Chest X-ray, PA view. Patient: 44 years old, sex F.
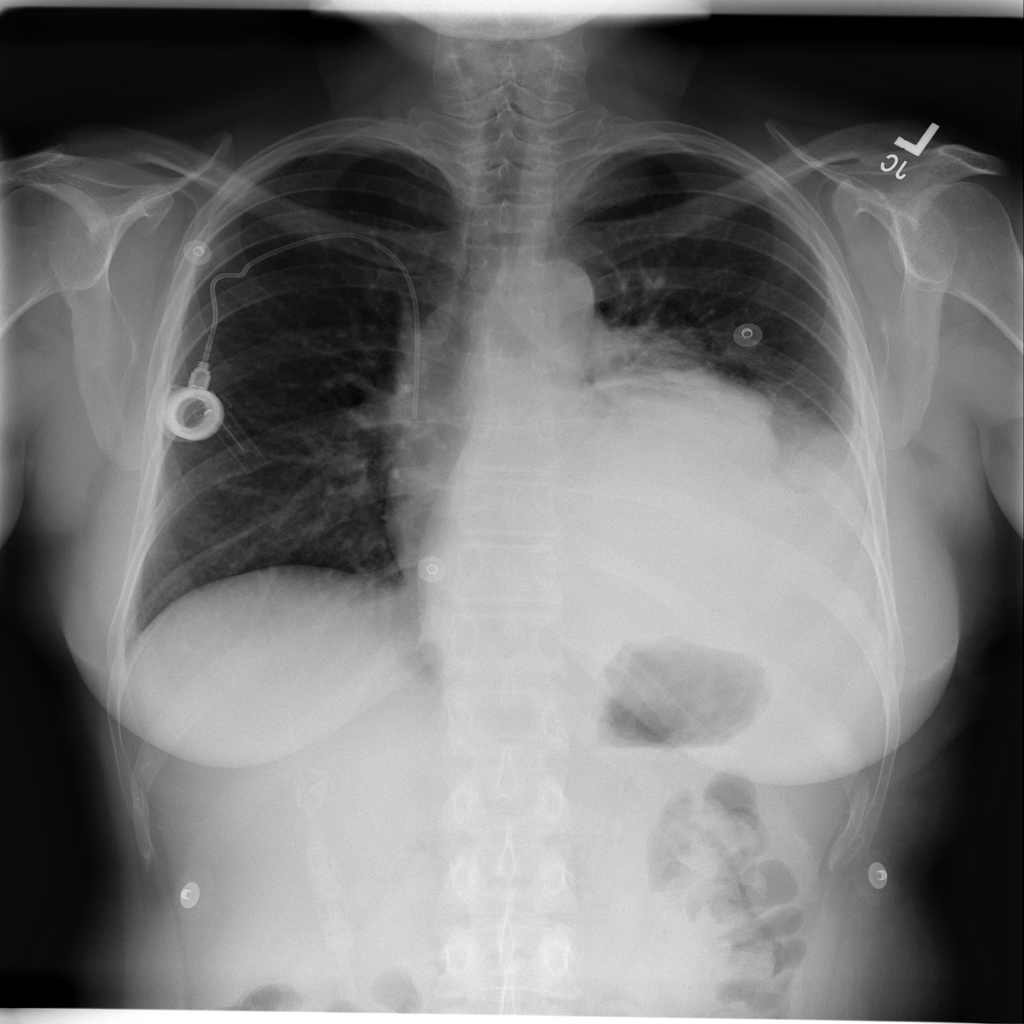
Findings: Consolidation, Effusion, Mass